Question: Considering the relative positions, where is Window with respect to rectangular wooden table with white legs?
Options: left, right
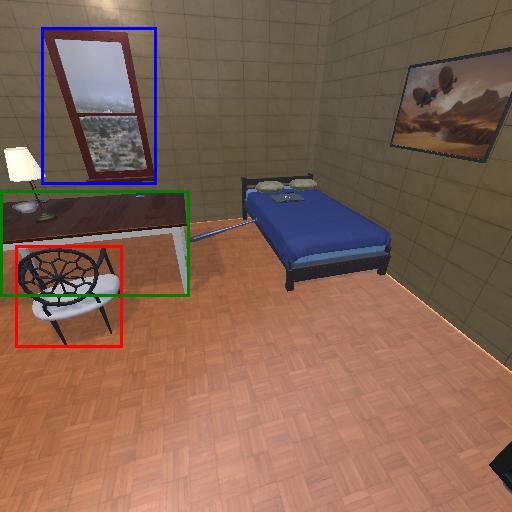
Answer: left